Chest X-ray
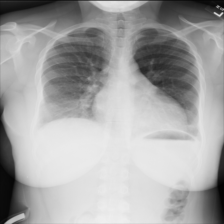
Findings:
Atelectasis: negative
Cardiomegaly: positive
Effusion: negative
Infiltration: negative
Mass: negative
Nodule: negative
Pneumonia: negative
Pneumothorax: negative
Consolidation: negative
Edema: negative
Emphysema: negative
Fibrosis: negative
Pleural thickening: negative
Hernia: negative